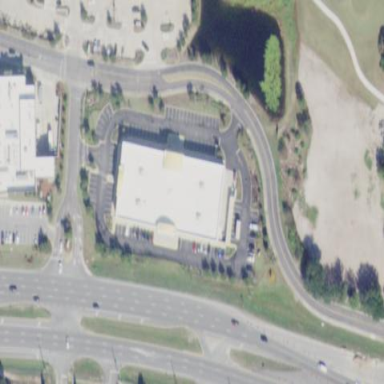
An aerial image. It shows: Building that houses furniture shop.